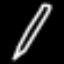
Label: pencil